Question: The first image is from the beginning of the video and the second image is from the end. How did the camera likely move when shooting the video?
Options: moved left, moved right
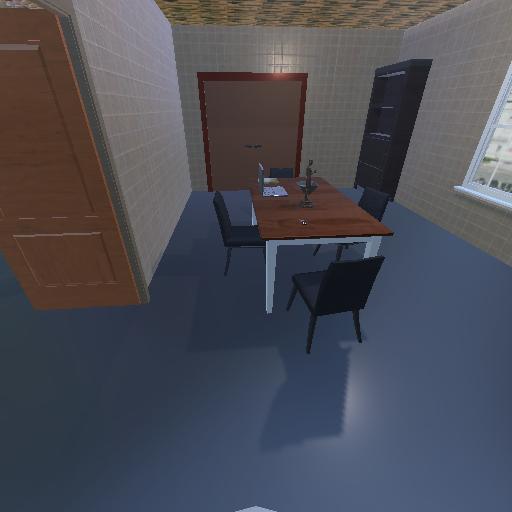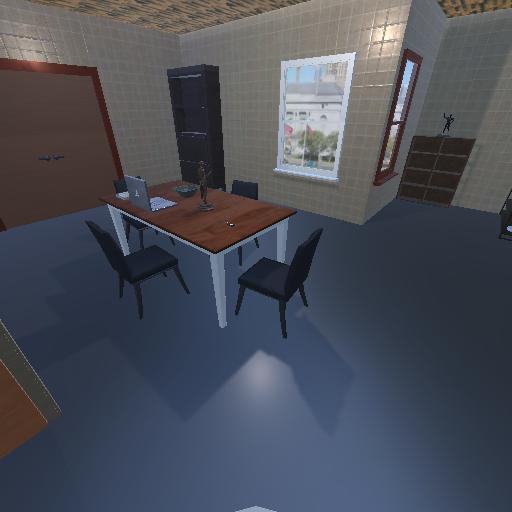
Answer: moved left